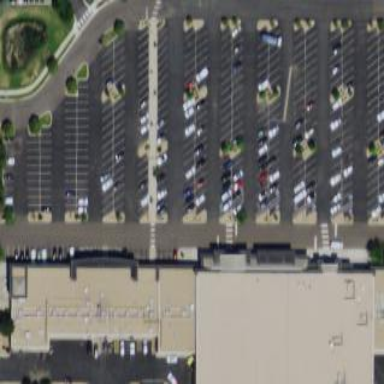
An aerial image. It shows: Retail area.